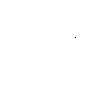
Particle: kaon